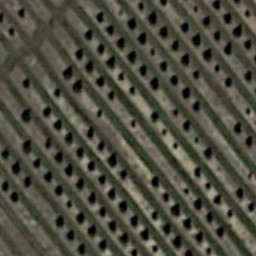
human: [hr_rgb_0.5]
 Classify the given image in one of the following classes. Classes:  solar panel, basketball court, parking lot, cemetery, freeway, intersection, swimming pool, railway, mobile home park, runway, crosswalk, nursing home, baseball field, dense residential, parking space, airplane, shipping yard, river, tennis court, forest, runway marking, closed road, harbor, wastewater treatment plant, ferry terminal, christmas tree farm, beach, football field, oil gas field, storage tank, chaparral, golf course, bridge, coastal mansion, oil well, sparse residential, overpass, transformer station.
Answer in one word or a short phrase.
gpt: christmas tree farm